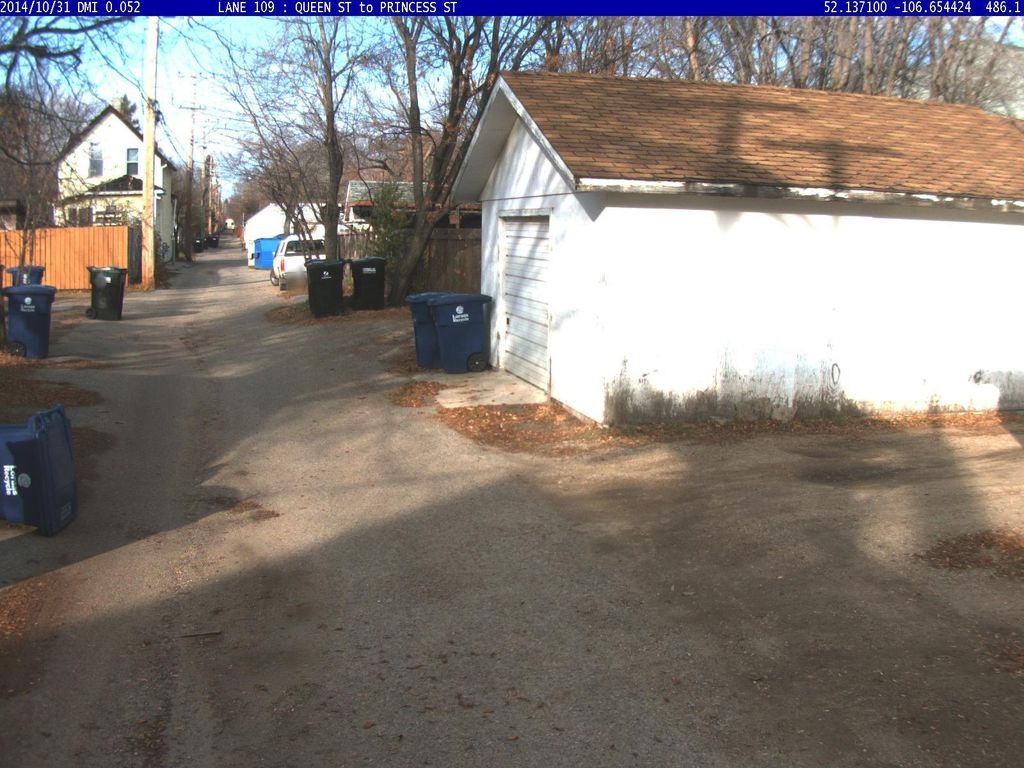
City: saskatoon